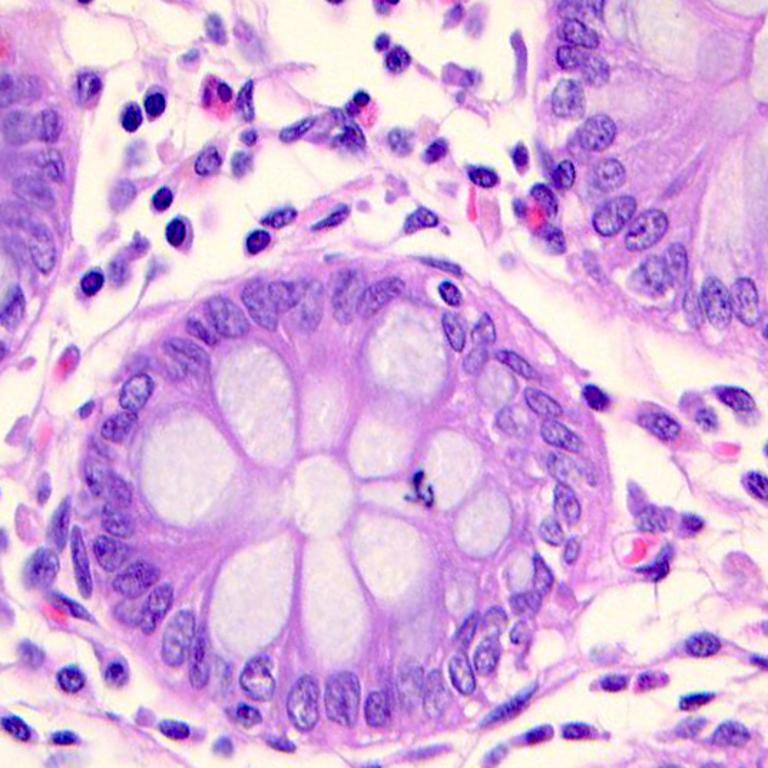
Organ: colon
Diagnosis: benign